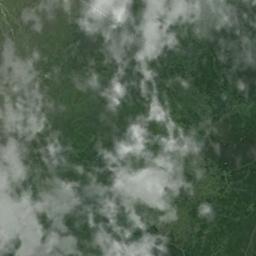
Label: cloud